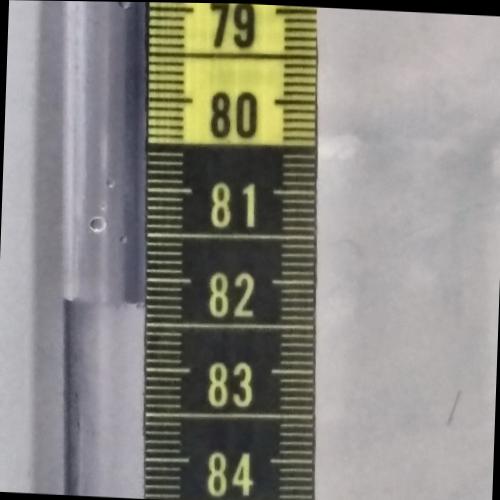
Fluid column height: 82.3 cm